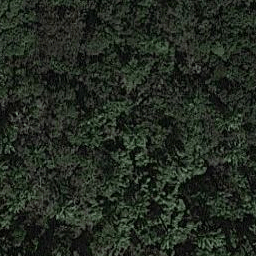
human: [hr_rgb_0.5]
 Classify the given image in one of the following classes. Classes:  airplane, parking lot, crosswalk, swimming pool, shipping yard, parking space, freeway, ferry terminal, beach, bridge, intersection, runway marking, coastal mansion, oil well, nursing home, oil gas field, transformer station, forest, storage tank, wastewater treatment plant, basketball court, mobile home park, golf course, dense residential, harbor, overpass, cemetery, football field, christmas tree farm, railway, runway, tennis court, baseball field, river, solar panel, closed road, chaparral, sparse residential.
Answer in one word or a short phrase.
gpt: forest